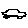
Label: car